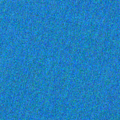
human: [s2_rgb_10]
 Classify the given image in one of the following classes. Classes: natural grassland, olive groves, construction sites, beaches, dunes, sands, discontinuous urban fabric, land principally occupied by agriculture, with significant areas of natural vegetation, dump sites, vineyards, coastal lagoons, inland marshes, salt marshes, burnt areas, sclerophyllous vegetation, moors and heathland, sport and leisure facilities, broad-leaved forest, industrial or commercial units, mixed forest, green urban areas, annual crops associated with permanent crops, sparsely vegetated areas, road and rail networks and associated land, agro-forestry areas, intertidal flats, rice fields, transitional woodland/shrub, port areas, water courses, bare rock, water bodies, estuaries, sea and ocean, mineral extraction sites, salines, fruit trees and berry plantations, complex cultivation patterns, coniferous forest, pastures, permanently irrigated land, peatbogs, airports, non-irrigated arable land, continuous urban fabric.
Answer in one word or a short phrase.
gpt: sea and ocean